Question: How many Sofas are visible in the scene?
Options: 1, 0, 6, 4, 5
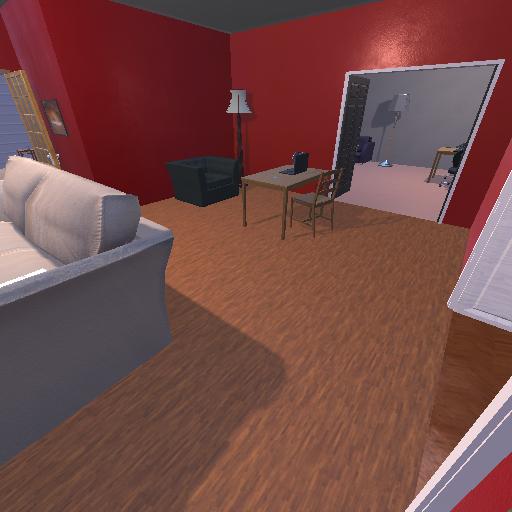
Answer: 1